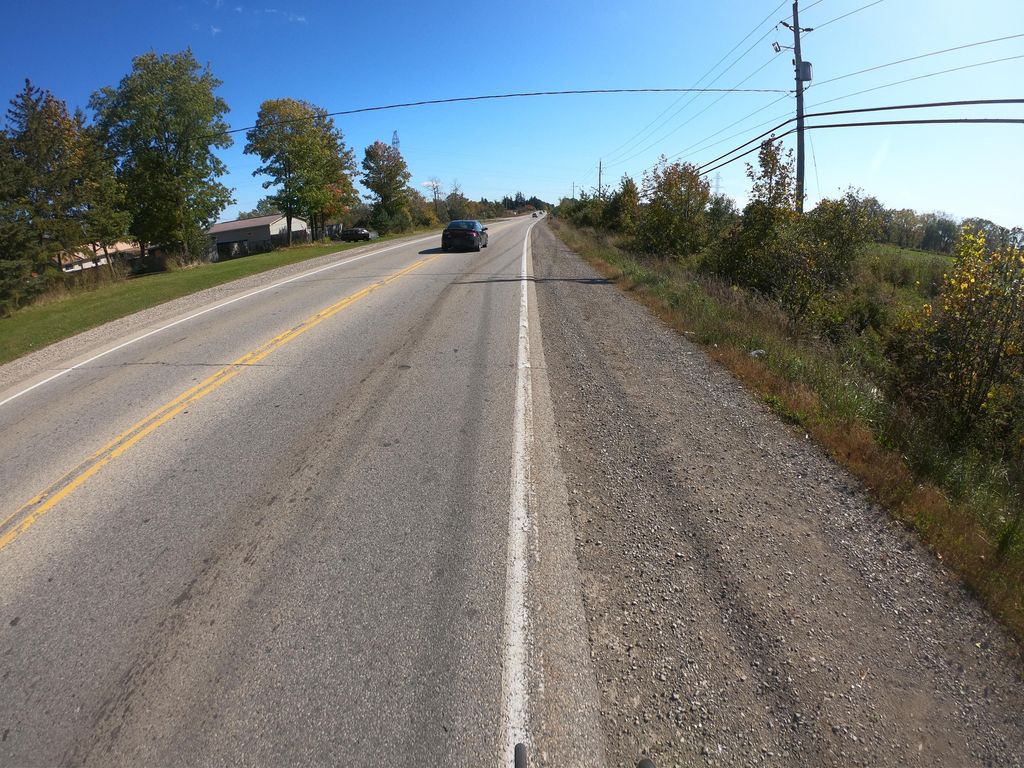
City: kitchener-waterloo